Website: ulta-beauty
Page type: account-selection
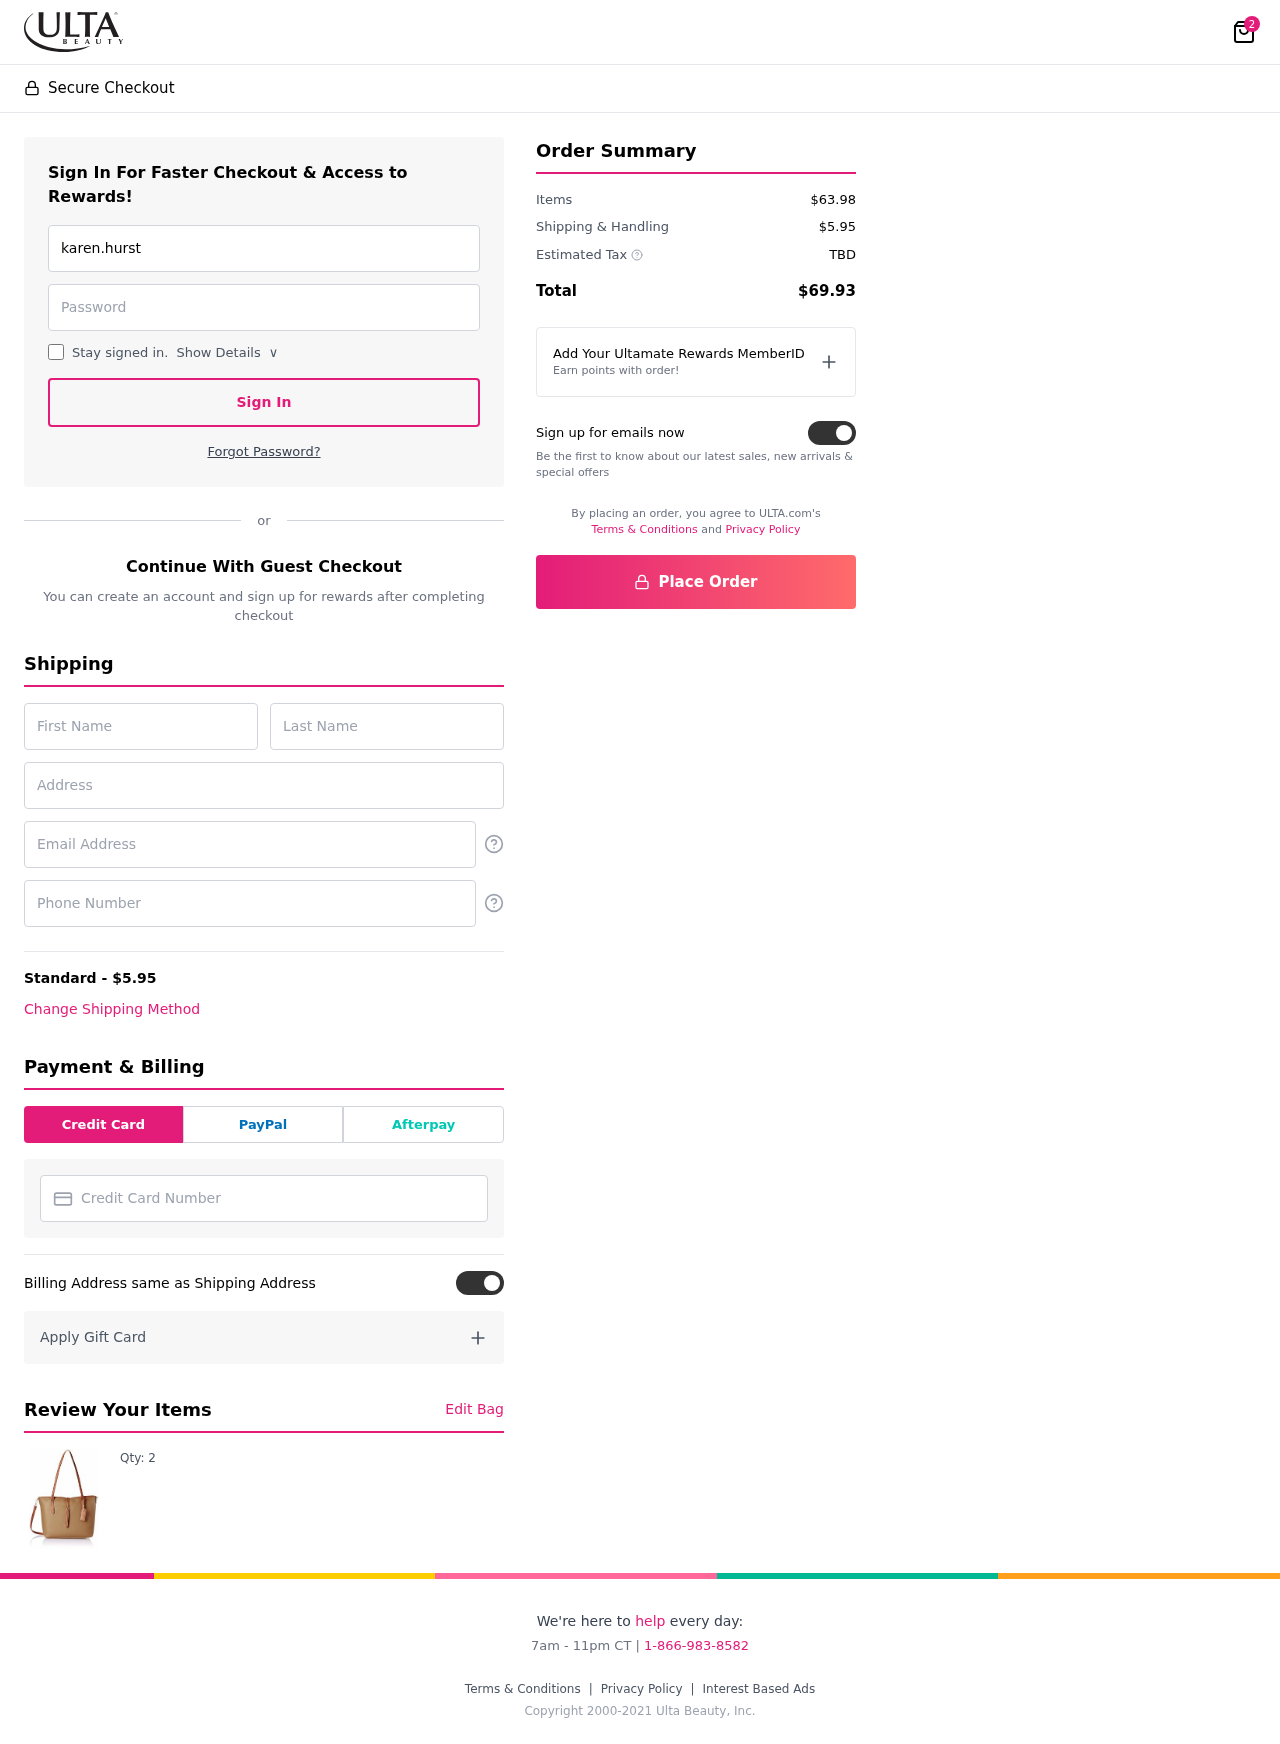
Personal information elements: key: PII_CARD_NUMBER
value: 6513 4046 8331 8761
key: PII_EMAIL
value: karen.hurst@yahoo.com
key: PII_EMAIL2
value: karen.hurst@yahoo.com
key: PII_FIRSTNAME
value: Karen
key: PII_LASTNAME
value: Hurst
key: PII_PHONE
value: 6474668357
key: PII_STREET
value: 8912 Ross Row Apt. 458
Product elements: key: PRODUCT1_QUANTITY
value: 2
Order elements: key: ORDER_NUM_ITEMS
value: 2
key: ORDER_SHIPPING_COST
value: $5.95
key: ORDER_SUBTOTAL
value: $63.98
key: ORDER_TAX
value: TBD
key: ORDER_TOTAL
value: $69.93